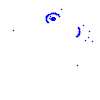
Particle: electron